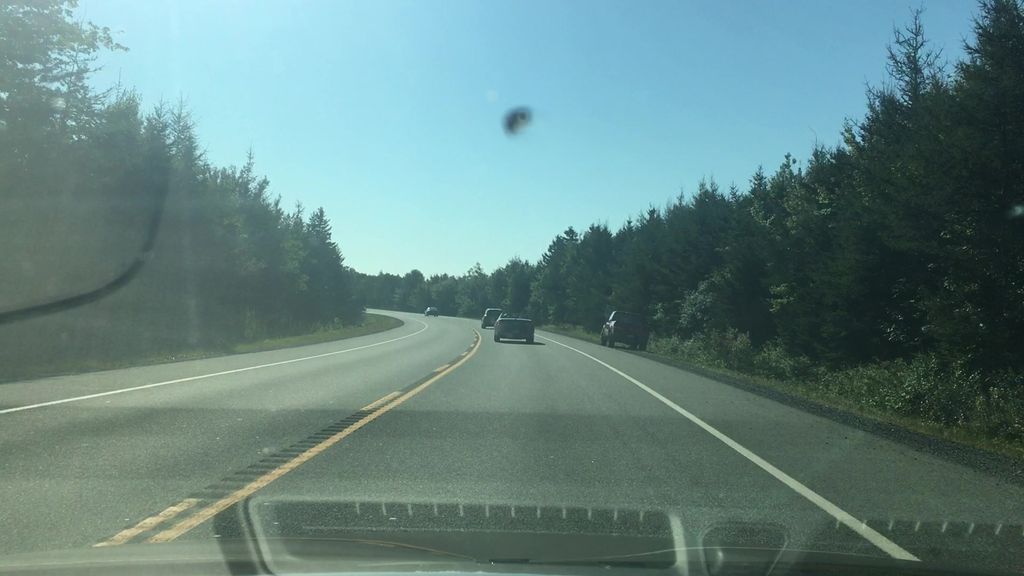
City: halifax